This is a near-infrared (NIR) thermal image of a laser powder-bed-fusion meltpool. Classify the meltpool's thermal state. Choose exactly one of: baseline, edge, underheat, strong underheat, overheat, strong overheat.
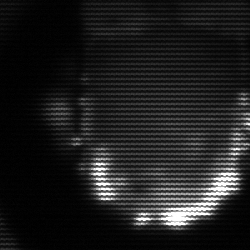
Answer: baseline